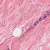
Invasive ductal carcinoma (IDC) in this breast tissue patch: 0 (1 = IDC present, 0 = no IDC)